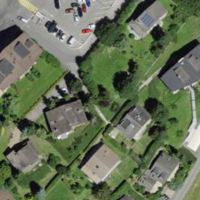
EUNIS habitat code: 55
Species observed at this site:
Aphantopus hyperantus